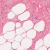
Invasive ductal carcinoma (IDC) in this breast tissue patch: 0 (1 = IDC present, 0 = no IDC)